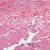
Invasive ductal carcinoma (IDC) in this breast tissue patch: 1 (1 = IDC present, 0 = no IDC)